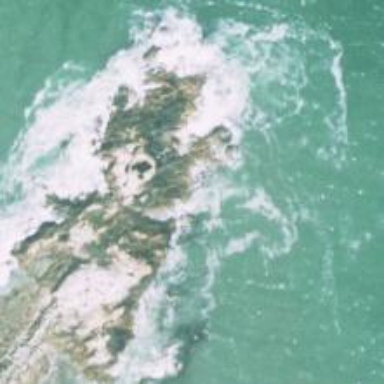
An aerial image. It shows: Island with natural coastline.